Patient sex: M
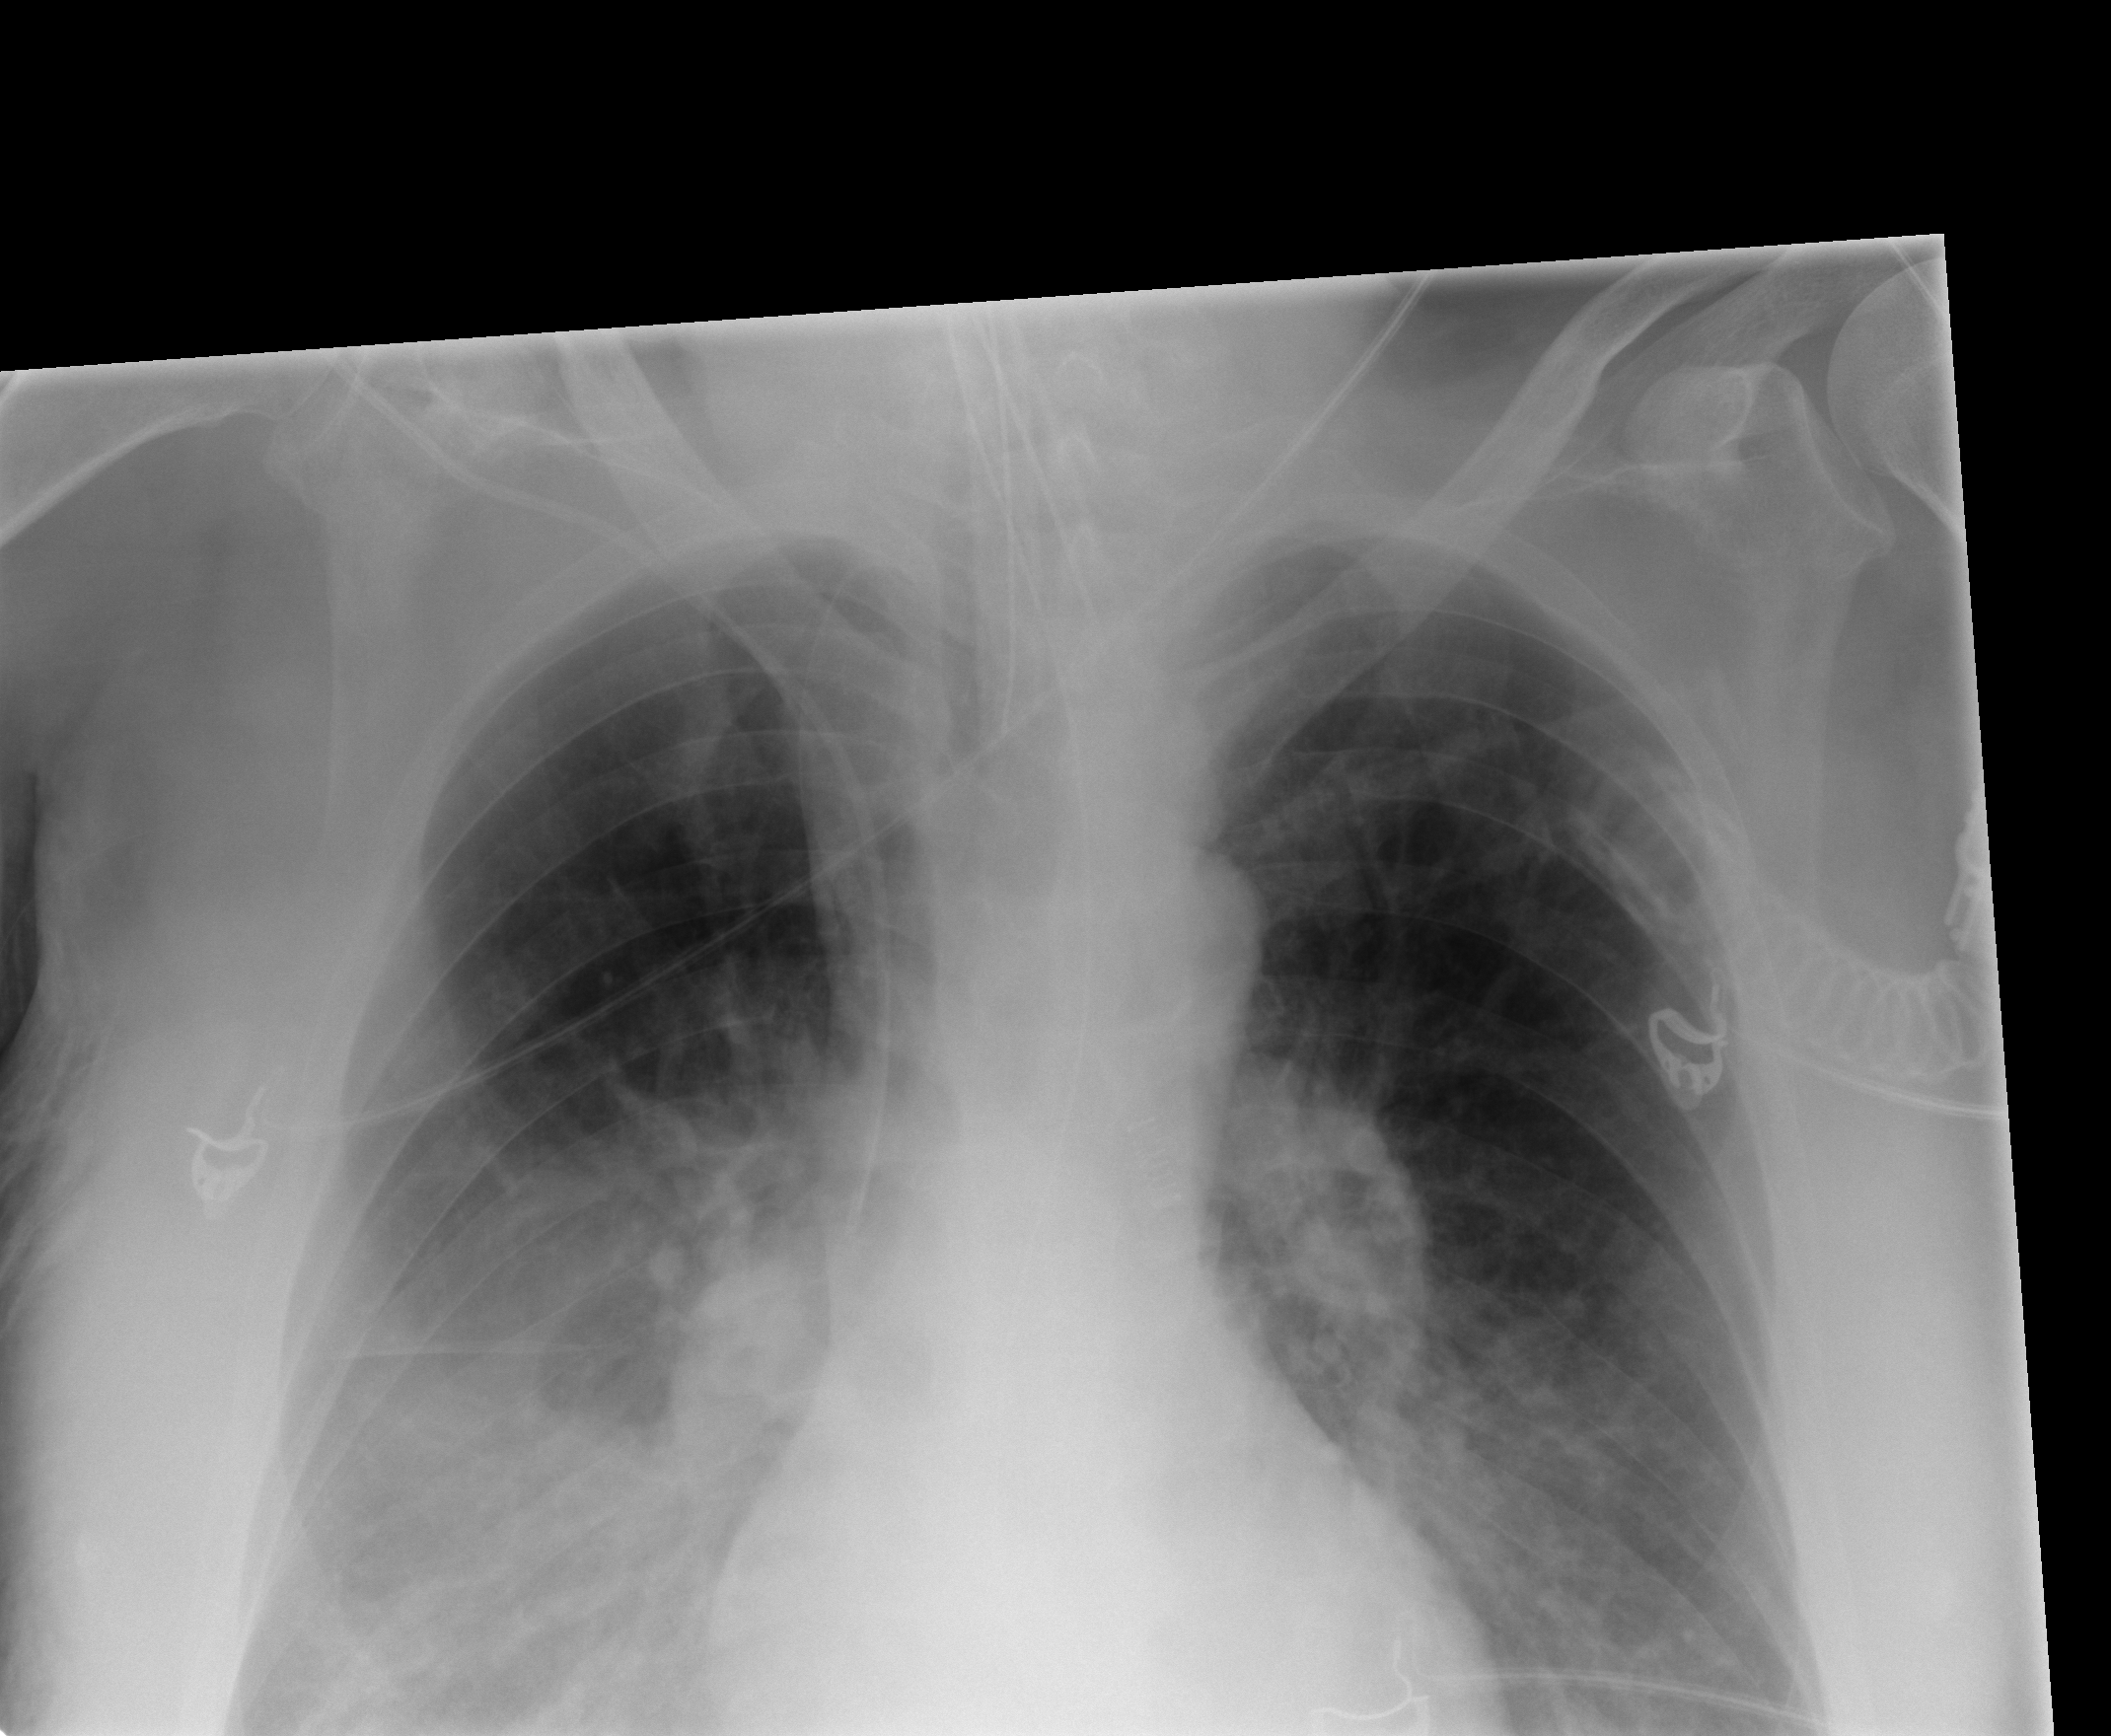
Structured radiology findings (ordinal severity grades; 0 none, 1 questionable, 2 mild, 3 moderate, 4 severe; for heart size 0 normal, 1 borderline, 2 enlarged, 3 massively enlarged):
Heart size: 0
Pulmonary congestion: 0
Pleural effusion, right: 2
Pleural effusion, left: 1
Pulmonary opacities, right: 2
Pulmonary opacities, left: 1
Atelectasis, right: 2
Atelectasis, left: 2